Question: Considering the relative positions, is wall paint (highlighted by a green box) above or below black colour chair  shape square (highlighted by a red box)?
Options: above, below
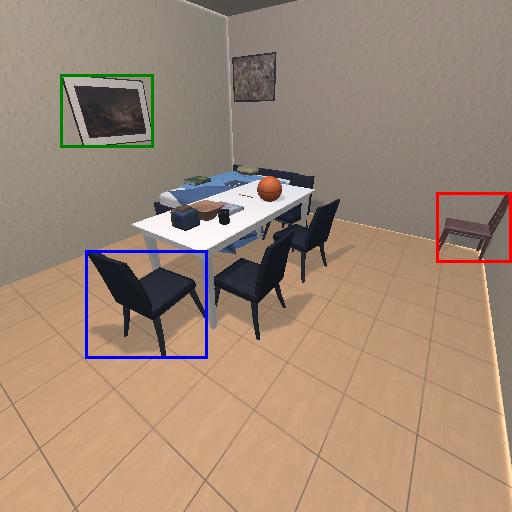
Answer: above